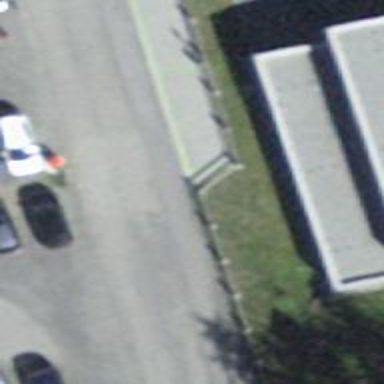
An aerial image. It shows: Charging station.